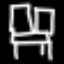
Label: chair